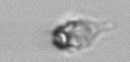
Label: Mesodinium